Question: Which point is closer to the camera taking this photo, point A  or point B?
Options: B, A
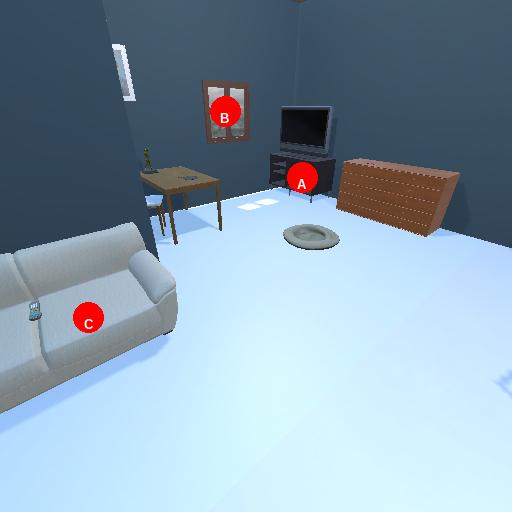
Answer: B